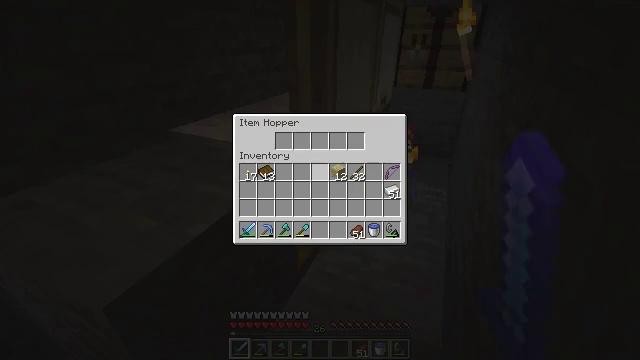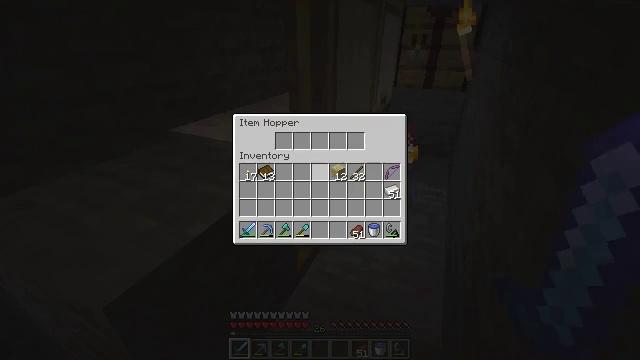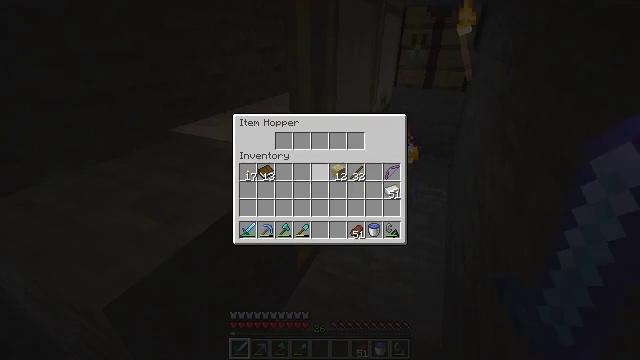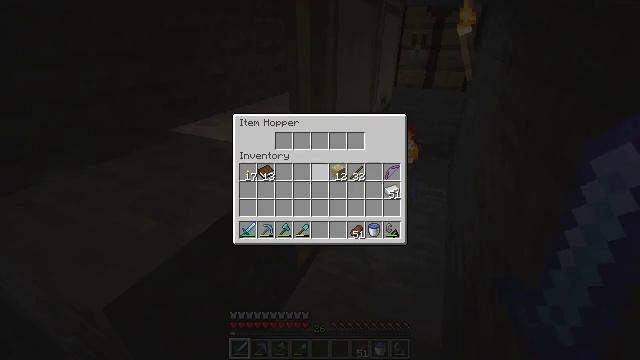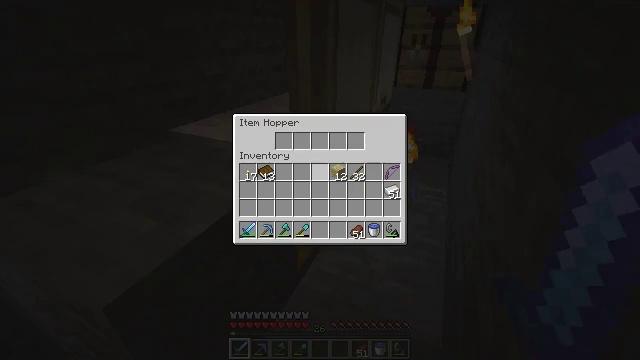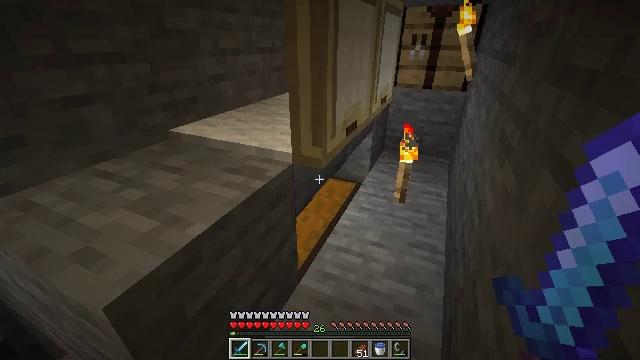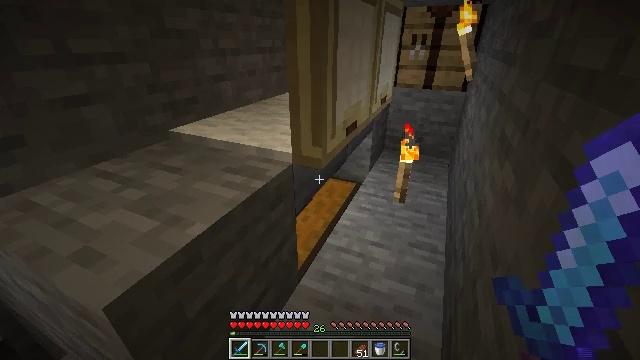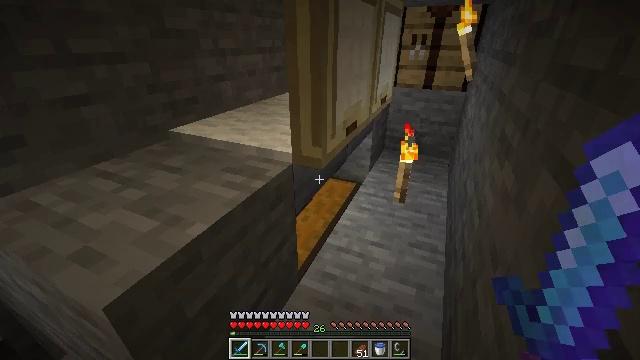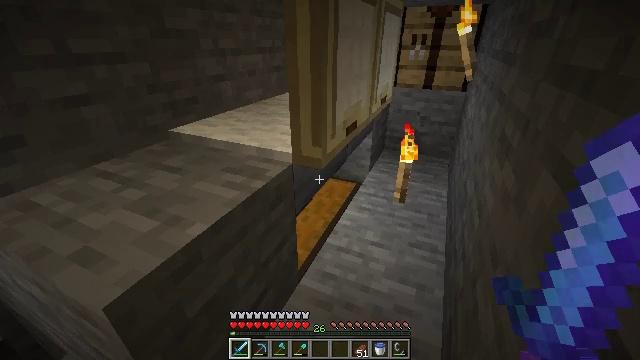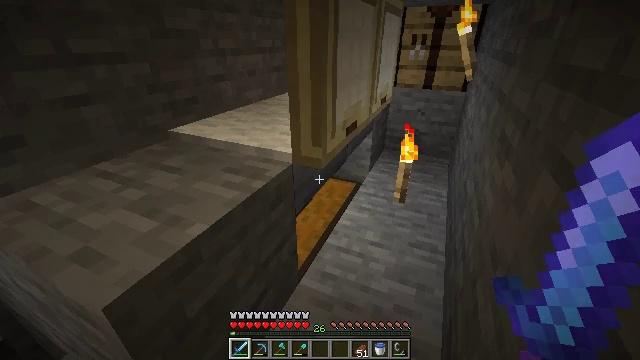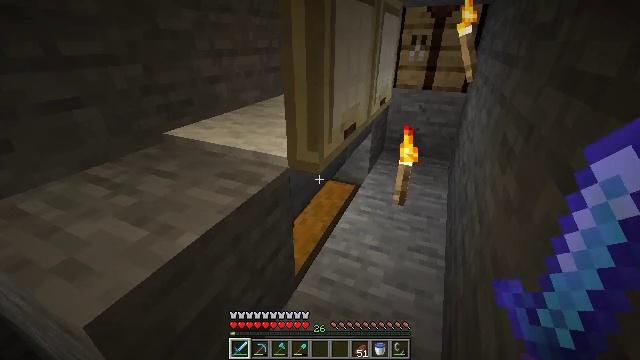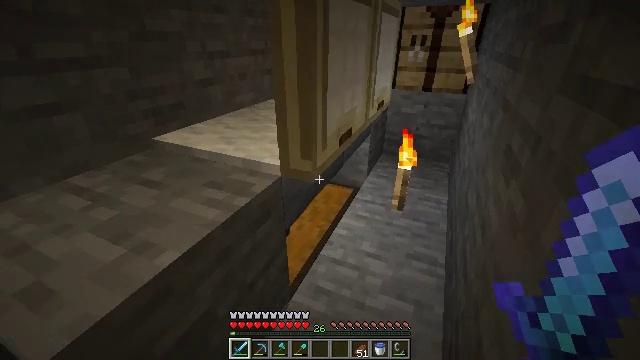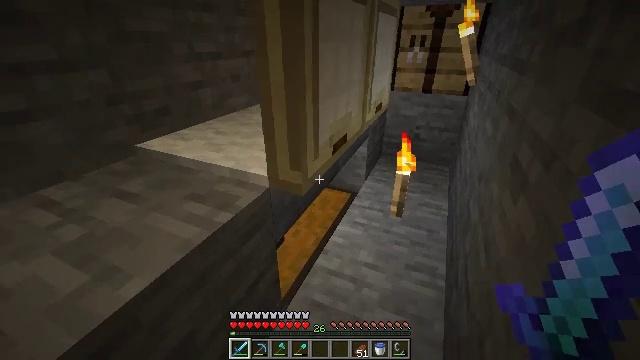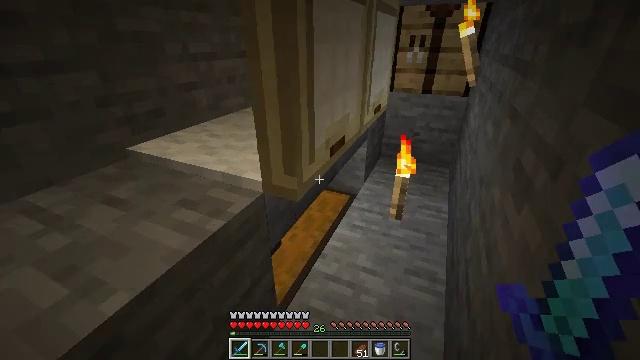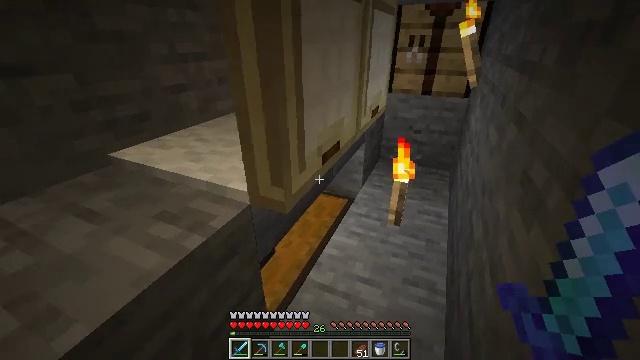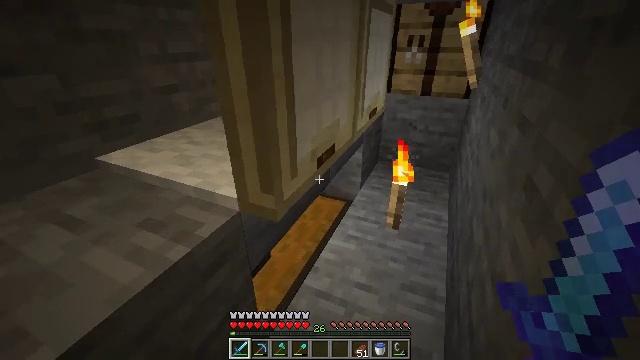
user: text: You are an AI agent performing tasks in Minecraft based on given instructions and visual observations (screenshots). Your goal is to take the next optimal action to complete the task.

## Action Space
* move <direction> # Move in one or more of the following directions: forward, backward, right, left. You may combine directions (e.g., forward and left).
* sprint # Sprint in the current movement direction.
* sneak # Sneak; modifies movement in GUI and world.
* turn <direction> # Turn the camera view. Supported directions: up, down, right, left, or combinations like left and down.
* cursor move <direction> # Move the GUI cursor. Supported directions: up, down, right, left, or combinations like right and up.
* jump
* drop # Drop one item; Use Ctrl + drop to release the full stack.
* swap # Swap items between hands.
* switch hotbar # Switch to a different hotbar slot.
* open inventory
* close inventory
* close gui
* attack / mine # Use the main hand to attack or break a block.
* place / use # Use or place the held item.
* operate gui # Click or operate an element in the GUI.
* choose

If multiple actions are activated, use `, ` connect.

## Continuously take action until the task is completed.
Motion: motion action
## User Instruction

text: Collect the hopper by mining it.
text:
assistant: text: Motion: no_op
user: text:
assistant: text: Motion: no_op
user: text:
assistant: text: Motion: no_op
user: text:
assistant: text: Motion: no_op
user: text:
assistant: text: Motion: no_op
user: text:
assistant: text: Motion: no_op
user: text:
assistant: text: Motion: no_op
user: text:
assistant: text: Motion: no_op
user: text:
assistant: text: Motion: move right
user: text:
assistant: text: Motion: move right
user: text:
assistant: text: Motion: move right
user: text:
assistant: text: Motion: move right
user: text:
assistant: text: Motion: move right
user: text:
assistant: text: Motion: move right
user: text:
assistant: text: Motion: no_op
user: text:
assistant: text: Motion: no_op
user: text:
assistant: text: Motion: no_op
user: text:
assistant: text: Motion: turn right
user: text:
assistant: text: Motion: no_op
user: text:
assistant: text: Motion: no_op
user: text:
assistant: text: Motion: no_op
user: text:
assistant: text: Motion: turn right and up
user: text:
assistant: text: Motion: turn up
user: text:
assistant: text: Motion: no_op
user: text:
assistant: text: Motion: no_op
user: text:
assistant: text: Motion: no_op
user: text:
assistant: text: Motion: no_op
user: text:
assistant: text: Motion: no_op
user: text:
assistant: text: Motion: use / place
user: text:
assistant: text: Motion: use / place